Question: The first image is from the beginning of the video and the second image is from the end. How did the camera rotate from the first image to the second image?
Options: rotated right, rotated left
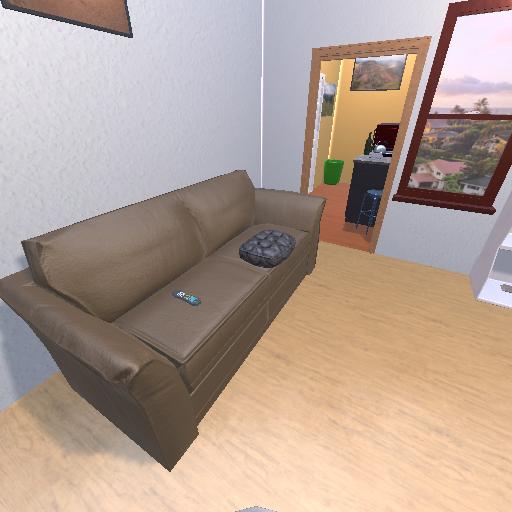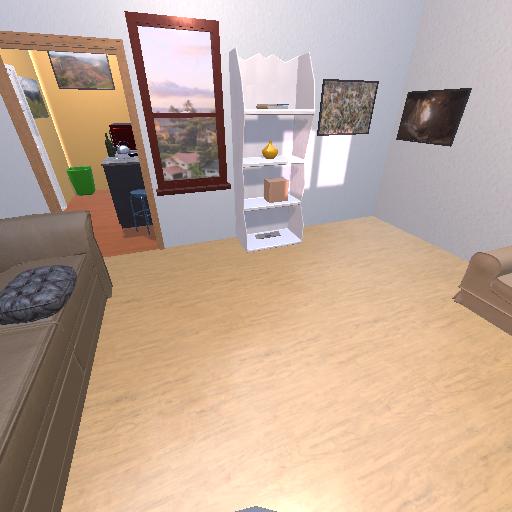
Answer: rotated right